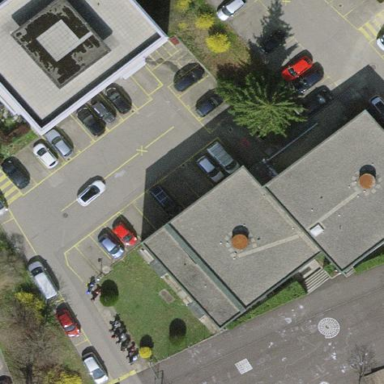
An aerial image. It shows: School building.